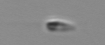
Label: flagellate_morphotype3